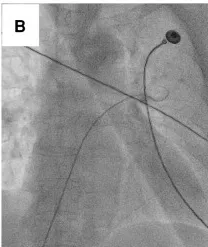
Secundum-type ASD finding and percutaneous secundum-type ASD closure. The intraoperative fluoroscopy showed that the guidewire passed through the inferior vena cava and the right atrium sequentially, and then through the defect site to the left atrium.
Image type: radiology (x_ray)